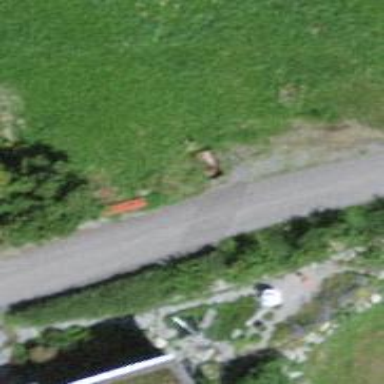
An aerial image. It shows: Bench.